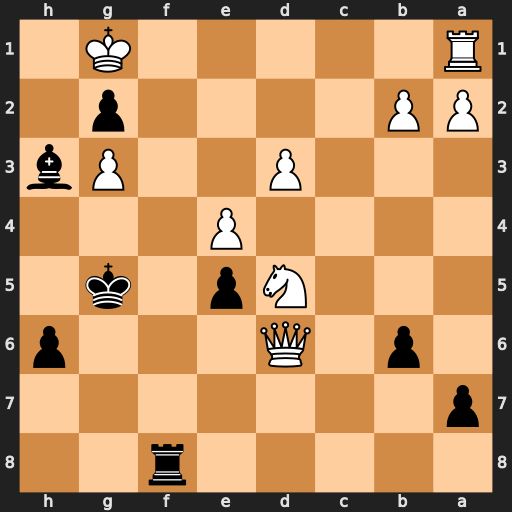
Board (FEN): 5r2/p7/1p1Q3p/3Np1k1/4P3/3P2Pb/PP4p1/R5K1
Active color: b
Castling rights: -
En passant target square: -
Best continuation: Rf1+ Rxf1 gxf1=Q+ Kh2 Qg2#